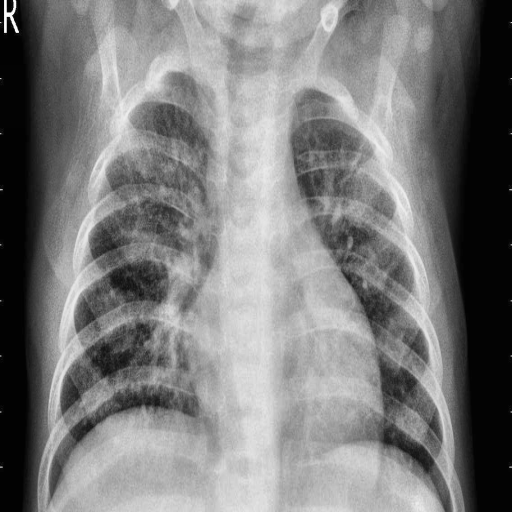
Finding: PNEUMONIA